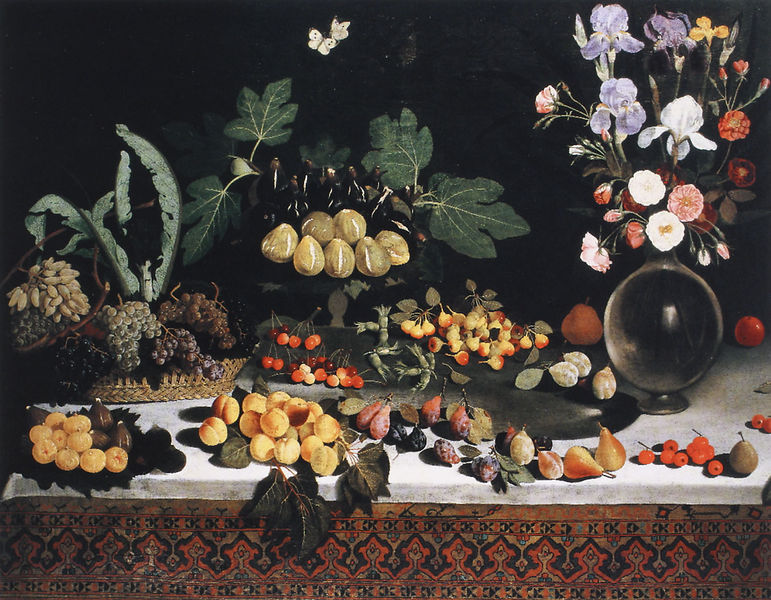
Titel: Weintrauben verschiedener Sorten, Tafelaufsatz mit feigen, Kirschen, Birnen, Aprikosen, Pfirsichen, einer Glaskaraffe mit Blumen und zwei weiße Schmetterlinge
Künstler: Meister des Stillebens von Hartford
Institution: Privatsammlung
Schlagwörter: blau, blätter, weiß, gelb, grün, blumen, braun, bunt, grau, tisch, obst, rose, rot, tuch, muster, teppich, holland, tischtuch, öl, decke, pflanzen, feigen, früchte, stilleben, stillleben, trauben, vase, apfel, blumenvase, ernte, lila, herbst, ornamente, korb, kirschen, birnen, beeren, weintrauben, pfirsiche, schmetterlinge, pflaumen, stachelbeeren, orchideen, bl#tter, dschmetterlinge